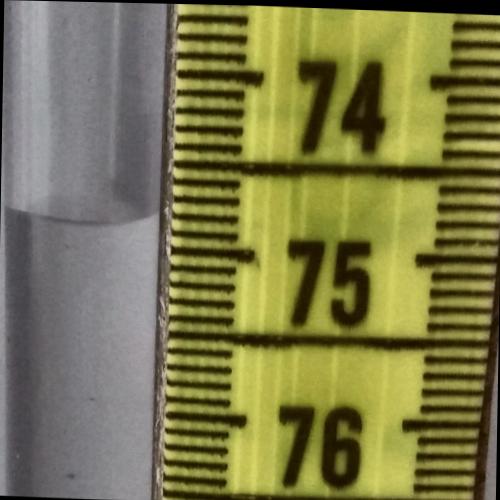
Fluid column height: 74.8 cm